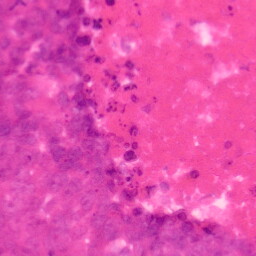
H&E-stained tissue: Colon